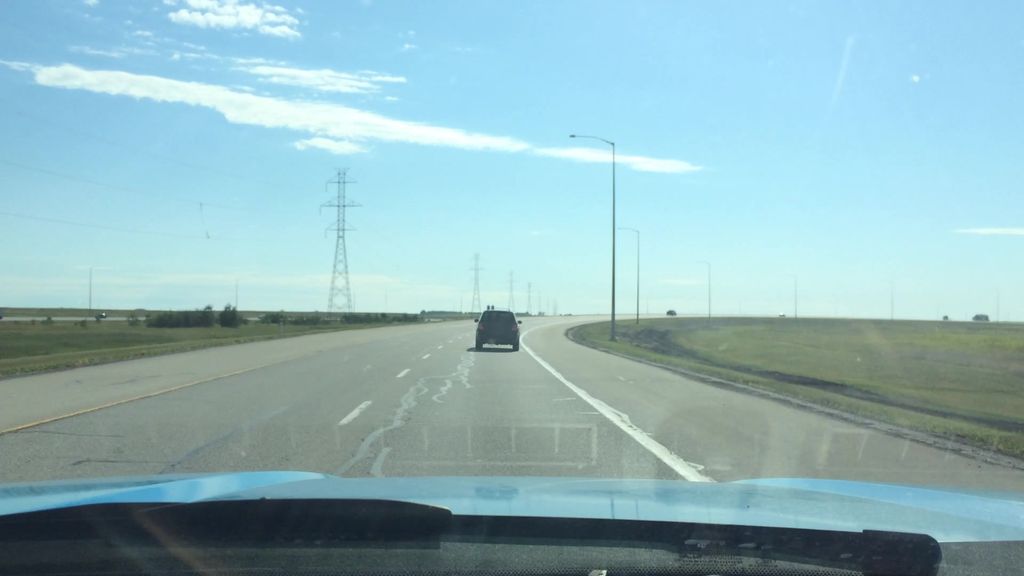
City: calgary